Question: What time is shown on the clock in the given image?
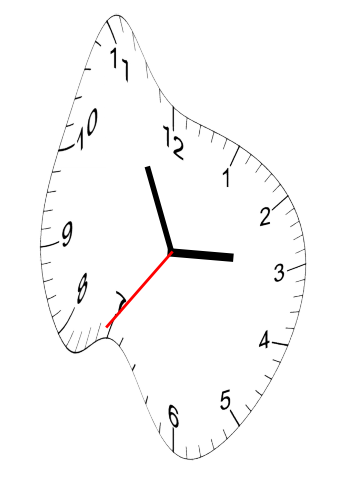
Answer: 02:55:36